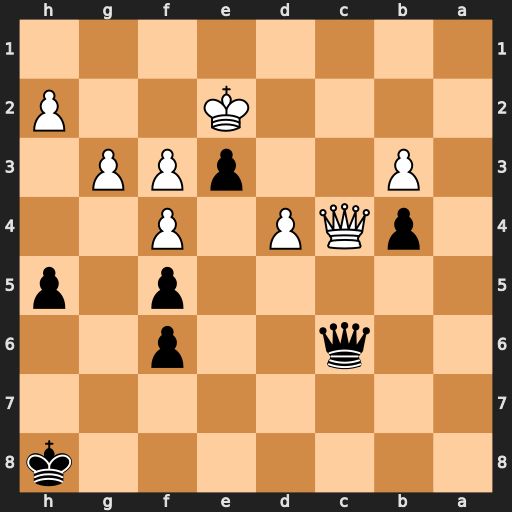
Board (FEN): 7k/8/2q2p2/5p1p/1pQP1P2/1P2pPP1/4K2P/8
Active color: b
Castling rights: -
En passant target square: -
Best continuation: Qxc4+ bxc4 b3 Kxe3 b2